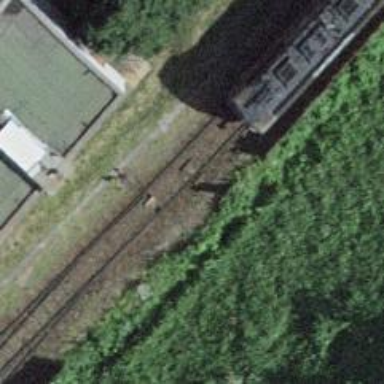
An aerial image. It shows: Railway switch.